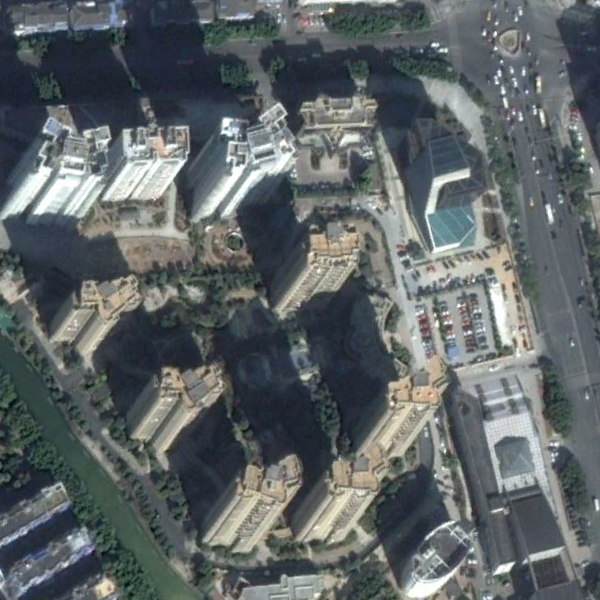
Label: Commercial